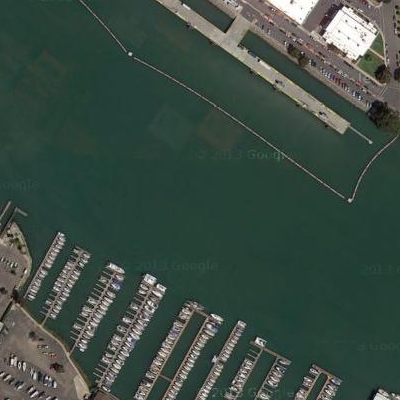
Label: dRiverLake